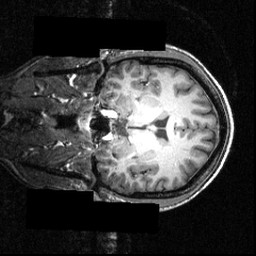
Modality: T1w
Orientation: coronal
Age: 29
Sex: male
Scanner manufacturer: siemens
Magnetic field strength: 3.951 T
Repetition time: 1.5 s
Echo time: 0.00335 s